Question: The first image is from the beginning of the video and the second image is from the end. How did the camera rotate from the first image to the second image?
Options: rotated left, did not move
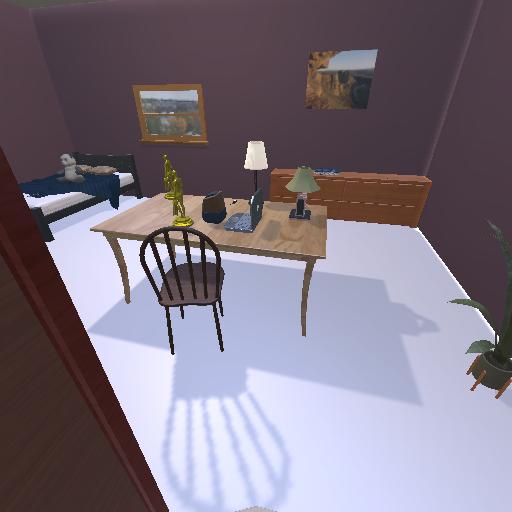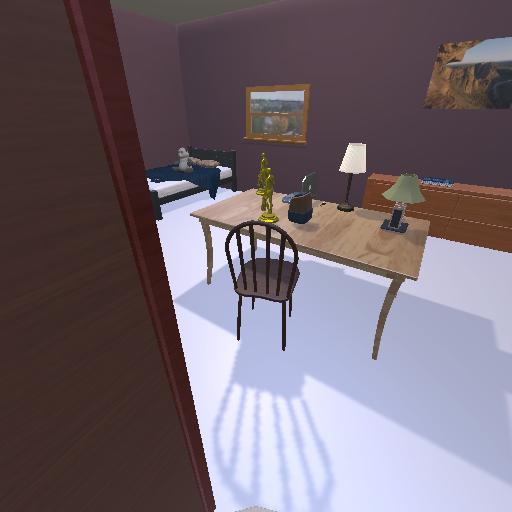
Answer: rotated left